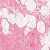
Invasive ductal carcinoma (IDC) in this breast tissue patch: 0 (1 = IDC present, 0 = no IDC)